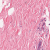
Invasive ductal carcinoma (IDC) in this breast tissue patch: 0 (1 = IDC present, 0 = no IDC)